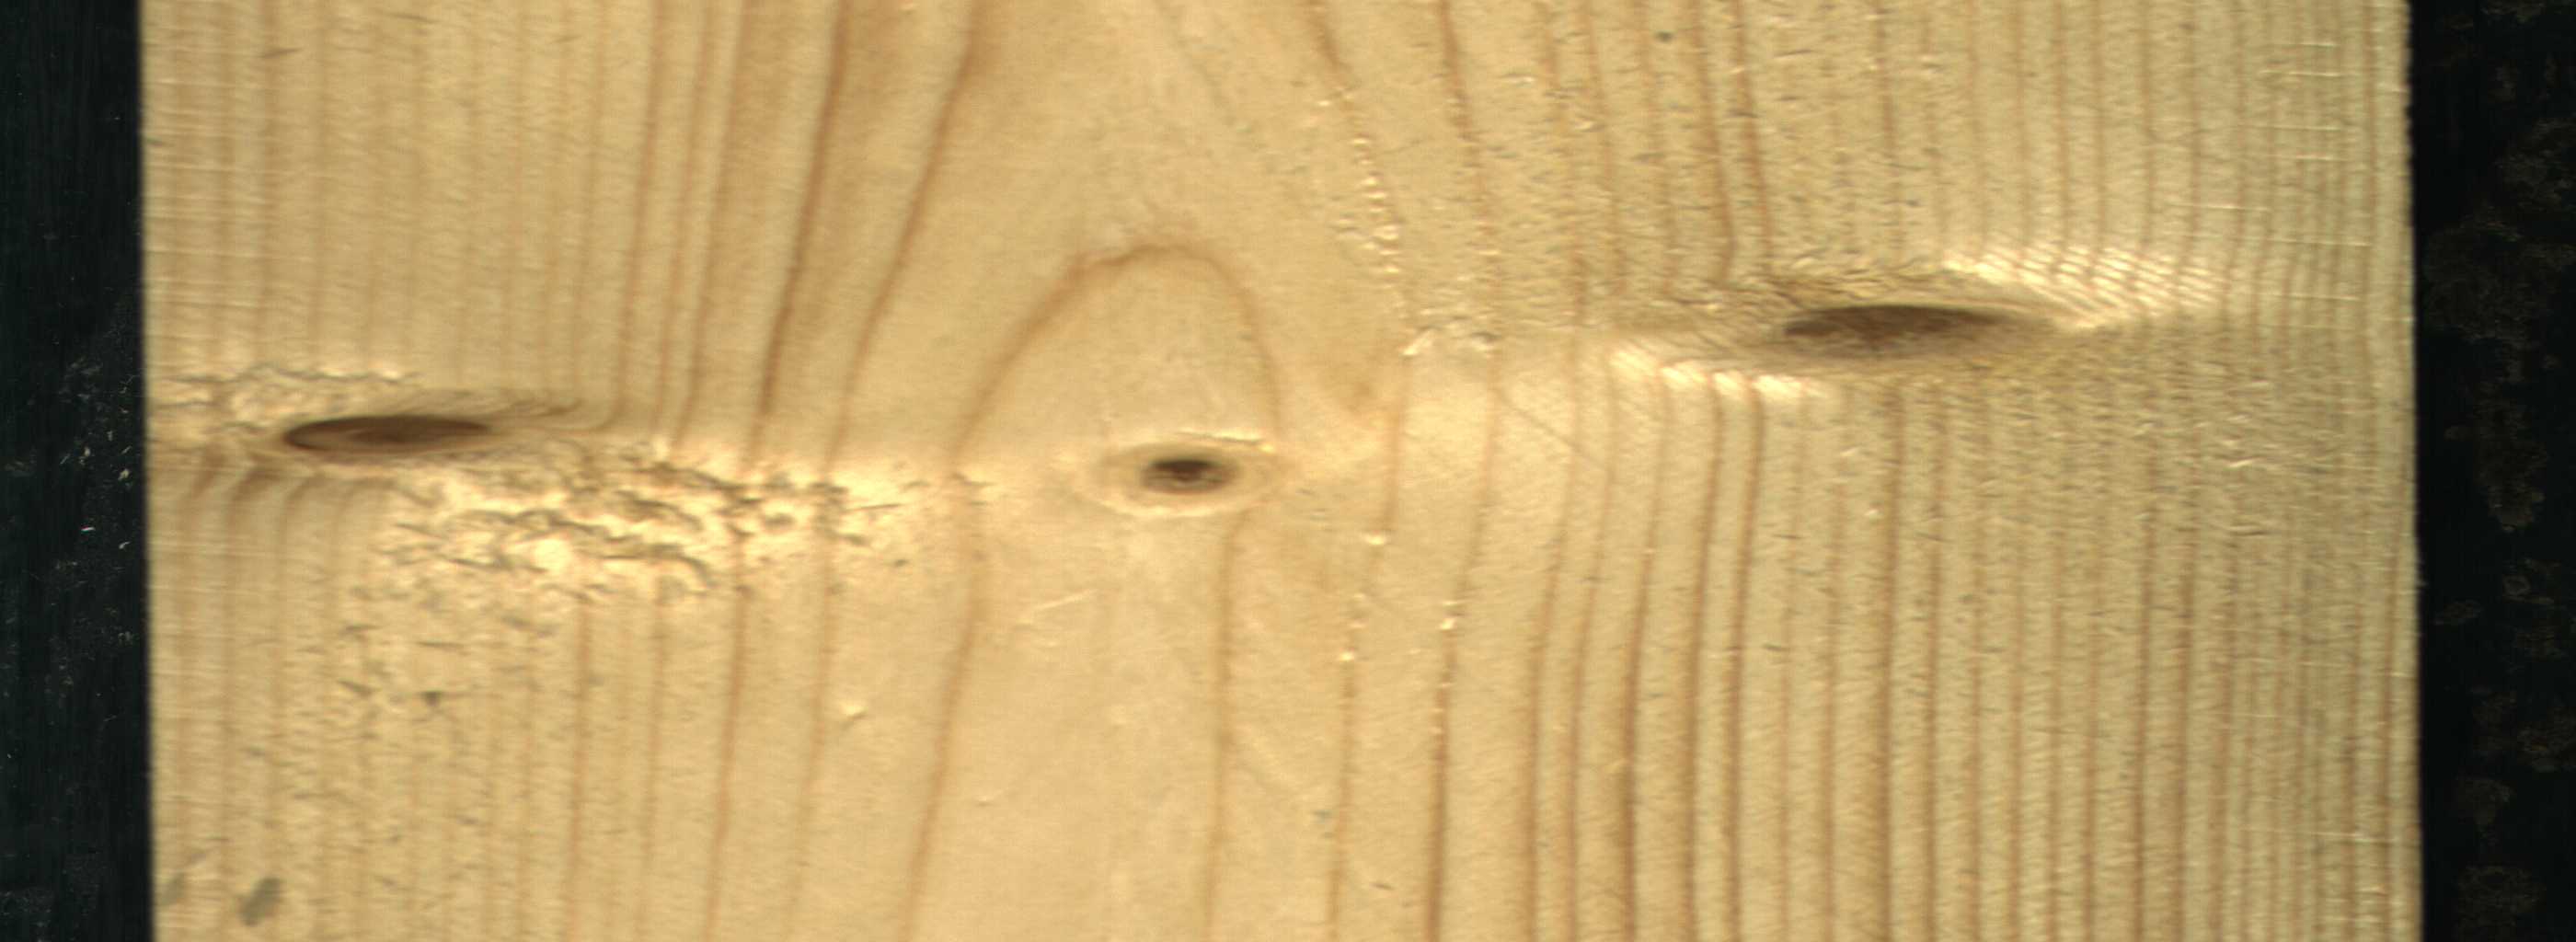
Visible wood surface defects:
Live_Knot
Live_Knot
Live_Knot